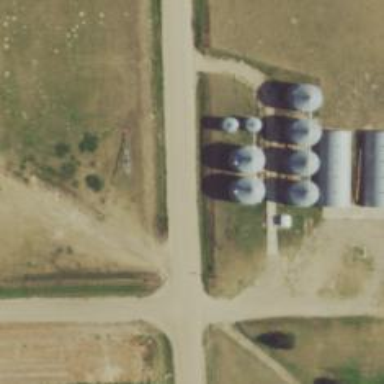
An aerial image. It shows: Silo.